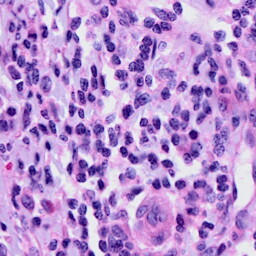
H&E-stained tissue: Cervix